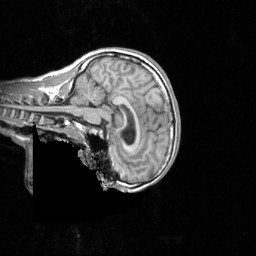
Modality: T1w
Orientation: sagittal